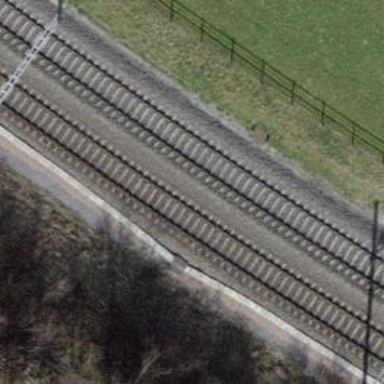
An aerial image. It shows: Railway switch.